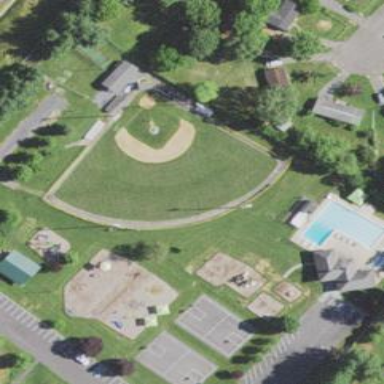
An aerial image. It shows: Baseball pitch for leisure land.